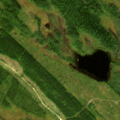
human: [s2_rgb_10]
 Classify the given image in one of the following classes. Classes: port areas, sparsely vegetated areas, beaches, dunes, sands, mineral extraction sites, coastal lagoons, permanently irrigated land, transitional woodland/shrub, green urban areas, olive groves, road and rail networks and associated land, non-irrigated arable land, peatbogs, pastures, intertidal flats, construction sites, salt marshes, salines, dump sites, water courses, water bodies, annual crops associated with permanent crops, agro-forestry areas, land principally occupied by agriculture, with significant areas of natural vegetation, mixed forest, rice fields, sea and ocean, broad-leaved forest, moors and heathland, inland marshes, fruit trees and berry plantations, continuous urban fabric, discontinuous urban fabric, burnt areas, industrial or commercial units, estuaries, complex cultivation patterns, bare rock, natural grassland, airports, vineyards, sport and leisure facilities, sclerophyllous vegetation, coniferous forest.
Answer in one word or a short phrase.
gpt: coniferous forest, transitional woodland/shrub